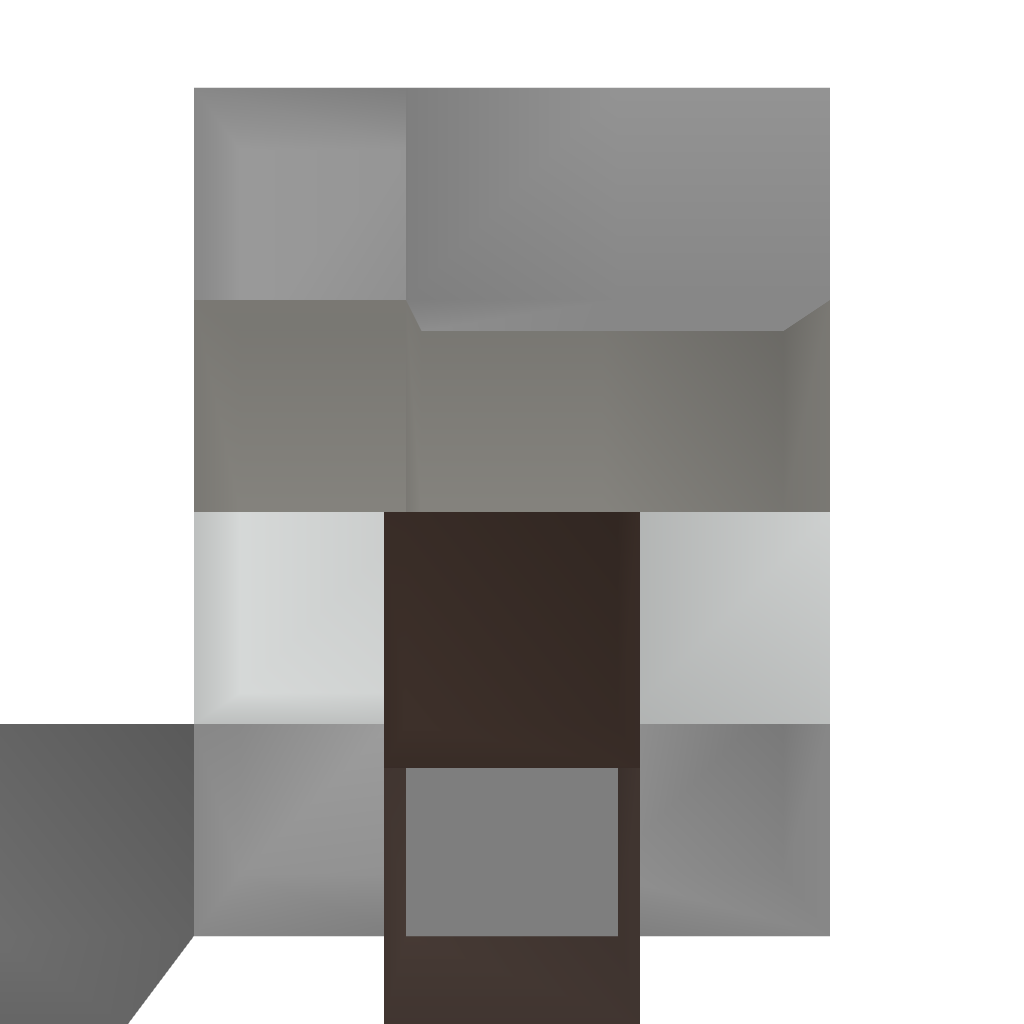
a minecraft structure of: Cargo Truck